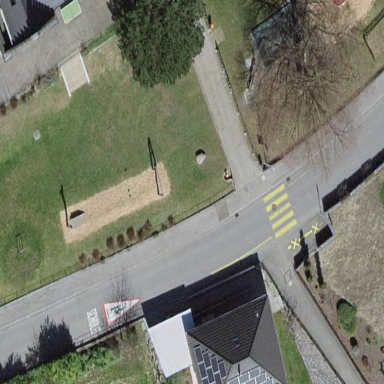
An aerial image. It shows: Playground with grassy surface. The playground area is designed with playground theme.